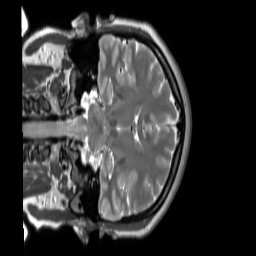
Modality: T2w
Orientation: coronal
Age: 30
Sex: female
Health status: ill
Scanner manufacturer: siemens
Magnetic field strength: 3 T
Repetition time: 2.8 s
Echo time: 0.326 s